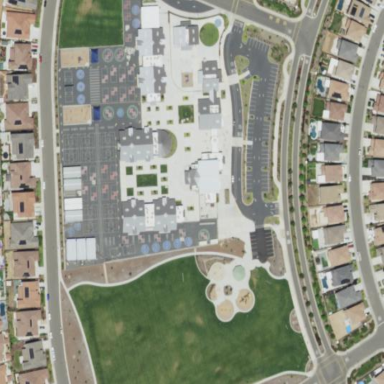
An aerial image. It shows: Public school.